Question: Is there a way to update the Visual Studio 2012 Projects and Solutions Locations through command line and/or registry edits post install? We're looking to update the top 3 locations through a script in this screenshot.

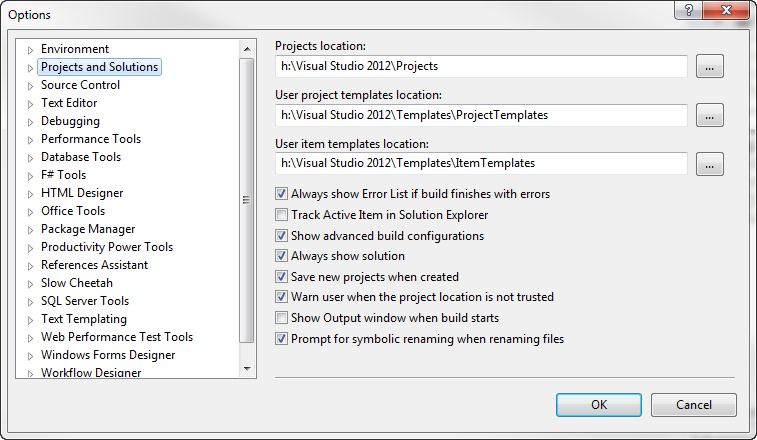
Answer: This setting is loaded from the VS .settings file, which is typically in %userprofile%\My Documents\Visual Studio 2012\Settings\ folder. The entries are under
'''
<ToolsOptionsSubCategory
name="ProjectsAndSolution"
RegisteredName="ProjectsAndSolution"
PackageName="Visual Studio Environment Package">
<PropertyValue name="ProjectsLocation">c:\projects</PropertyValue>
...
'''
Hope this helps.